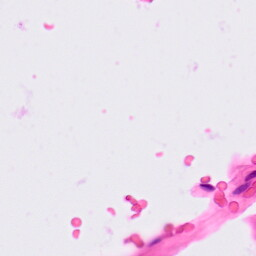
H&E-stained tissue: Lung